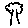
Label: tree